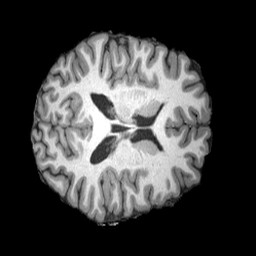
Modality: T1w
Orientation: axial
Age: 21
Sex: female